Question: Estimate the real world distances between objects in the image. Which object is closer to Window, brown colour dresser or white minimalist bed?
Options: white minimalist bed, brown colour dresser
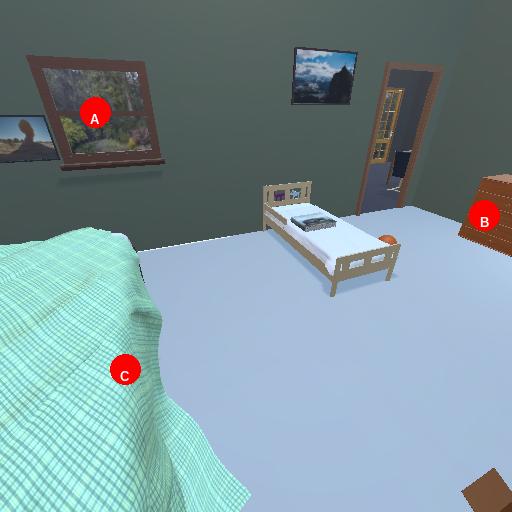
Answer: white minimalist bed